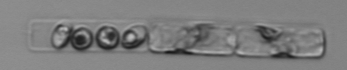
Label: Guinardia_delicatula_TAG_internal_parasite